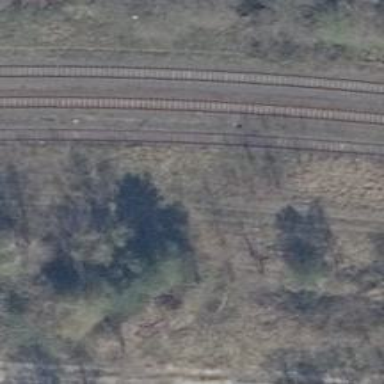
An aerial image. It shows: Abandoned railway yard.